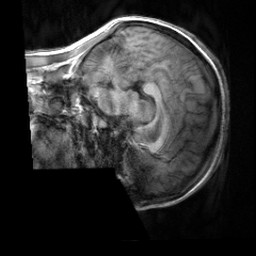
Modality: T1w
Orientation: sagittal
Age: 22
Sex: female
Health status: healthy
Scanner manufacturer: siemens
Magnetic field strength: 3 T
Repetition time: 2 s
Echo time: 0.00232 s